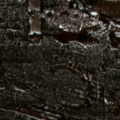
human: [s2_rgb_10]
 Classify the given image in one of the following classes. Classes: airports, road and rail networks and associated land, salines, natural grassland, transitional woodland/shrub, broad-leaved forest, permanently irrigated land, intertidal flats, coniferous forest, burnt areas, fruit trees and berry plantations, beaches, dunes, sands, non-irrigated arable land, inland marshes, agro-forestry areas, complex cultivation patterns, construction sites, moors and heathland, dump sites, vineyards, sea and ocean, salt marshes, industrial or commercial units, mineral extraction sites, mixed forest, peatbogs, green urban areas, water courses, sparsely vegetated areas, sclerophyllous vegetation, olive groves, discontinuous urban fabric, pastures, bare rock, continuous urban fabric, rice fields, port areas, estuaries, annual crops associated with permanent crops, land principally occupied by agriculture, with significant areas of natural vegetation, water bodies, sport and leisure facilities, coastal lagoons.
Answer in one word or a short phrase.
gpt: mixed forest, transitional woodland/shrub